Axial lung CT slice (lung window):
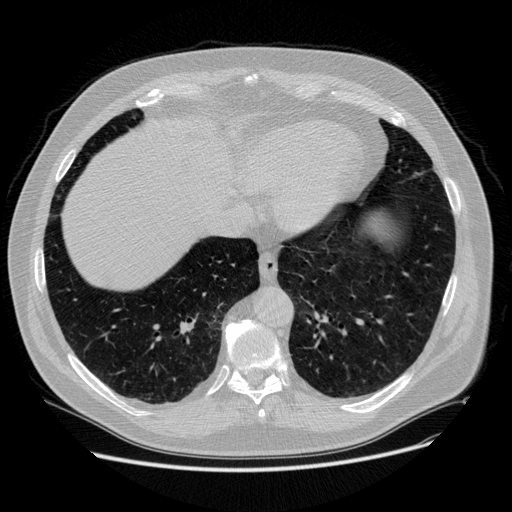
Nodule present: no